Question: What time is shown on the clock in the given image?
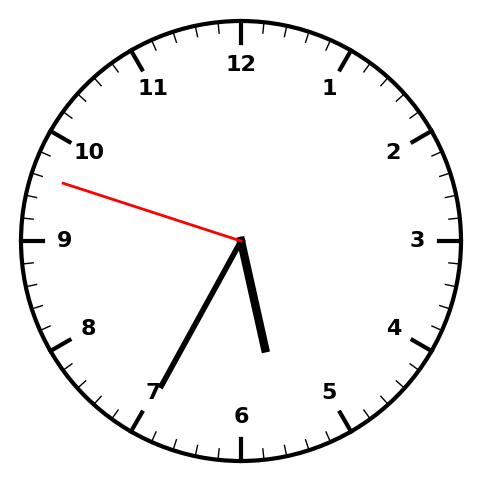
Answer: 05:34:48